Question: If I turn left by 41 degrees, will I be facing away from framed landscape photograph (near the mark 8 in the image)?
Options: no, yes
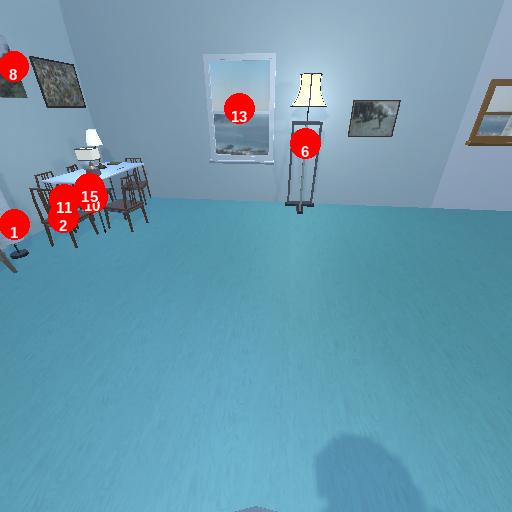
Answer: no